Field crop: maize
Growth stage: 1
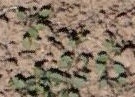
Species: convolvulus